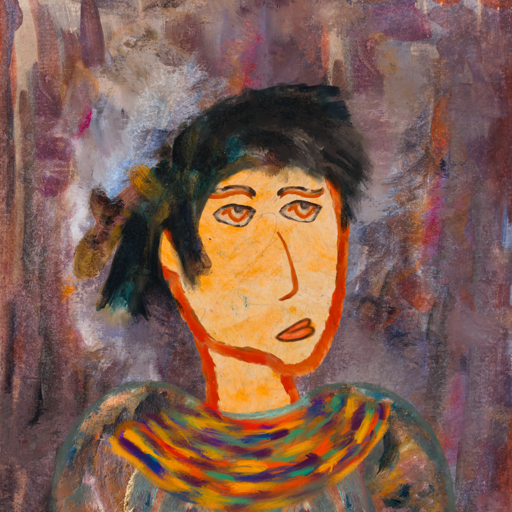
Background: Hypocrite, Head And Neck Side: Experience, Face Side: Experience, Bust: Boggyland, Hair Side: Pipe, Head Accessory: Blank, Second Necklace: An_Impression_2, Necklace: Blank, Baby: Blank